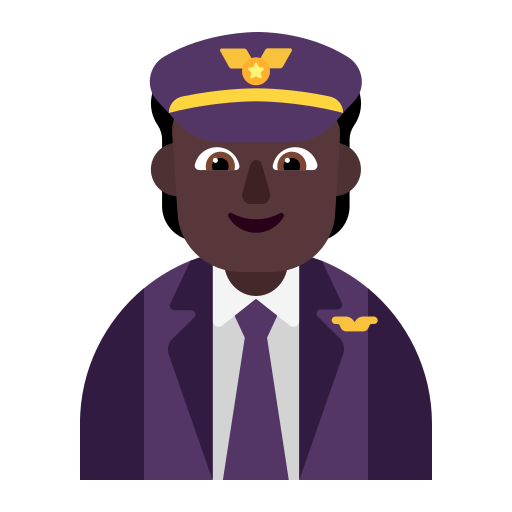
pilot flat dark